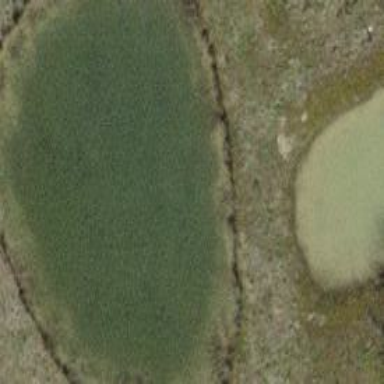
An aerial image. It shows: Peaceful pond surrounded by nature.